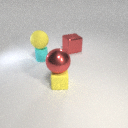
large yellow rubber sphere behind large red metal sphere